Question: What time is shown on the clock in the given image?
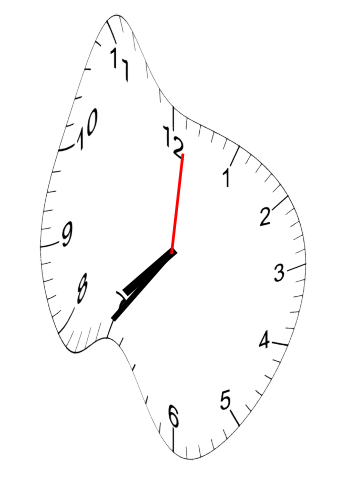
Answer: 07:36:01